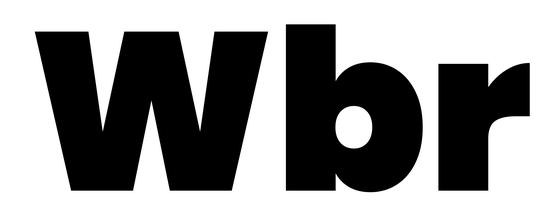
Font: Poppins-Black